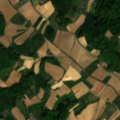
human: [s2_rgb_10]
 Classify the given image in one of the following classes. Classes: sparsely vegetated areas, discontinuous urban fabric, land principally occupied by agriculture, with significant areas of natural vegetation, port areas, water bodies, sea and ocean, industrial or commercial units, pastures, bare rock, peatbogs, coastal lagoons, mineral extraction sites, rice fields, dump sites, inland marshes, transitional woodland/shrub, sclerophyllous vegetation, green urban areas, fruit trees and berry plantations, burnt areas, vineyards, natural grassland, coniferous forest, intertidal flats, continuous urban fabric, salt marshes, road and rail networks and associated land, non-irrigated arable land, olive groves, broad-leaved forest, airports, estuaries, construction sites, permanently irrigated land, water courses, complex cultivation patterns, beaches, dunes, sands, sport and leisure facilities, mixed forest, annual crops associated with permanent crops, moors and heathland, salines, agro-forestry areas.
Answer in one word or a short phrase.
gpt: non-irrigated arable land, complex cultivation patterns, broad-leaved forest